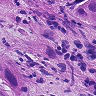
Metastatic tissue present: yes